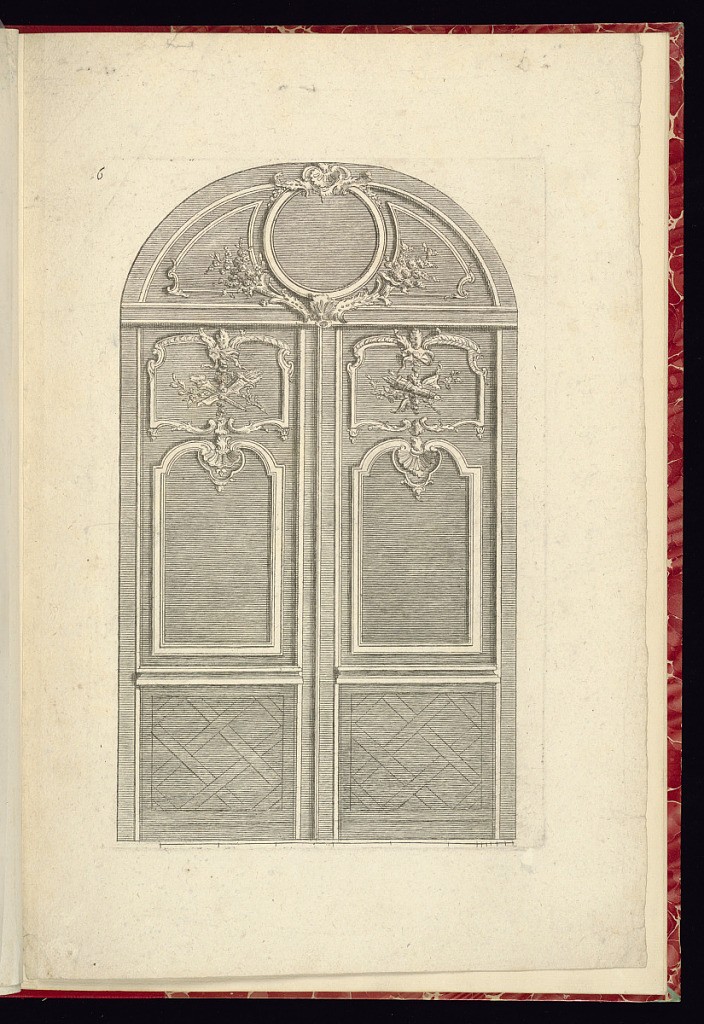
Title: Porte-Cochère (Doors) Design
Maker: Nicolas Guérard, French, ca.1648 – 1719
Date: ca. 1715
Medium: Etching and engraving on paper
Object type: Print
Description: Design for a set of double doors with an arched overdoor panel. The doors and overdoor panel feature carved paneling, trophies with flaming torches, quivers of arrows, and bows, c-scrolls, shells, gadrooning, flowers, scrolling leaves (rinceaux), and fleurons. The plate is numbered.